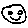
Label: smiley face